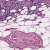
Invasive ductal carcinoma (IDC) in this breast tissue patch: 1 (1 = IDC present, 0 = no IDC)